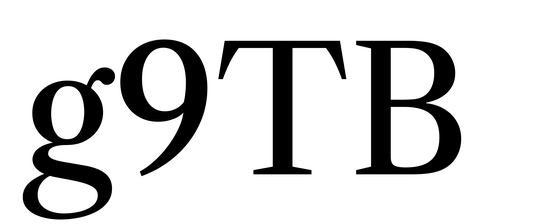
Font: LibreCaslonText_Regular